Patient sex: M
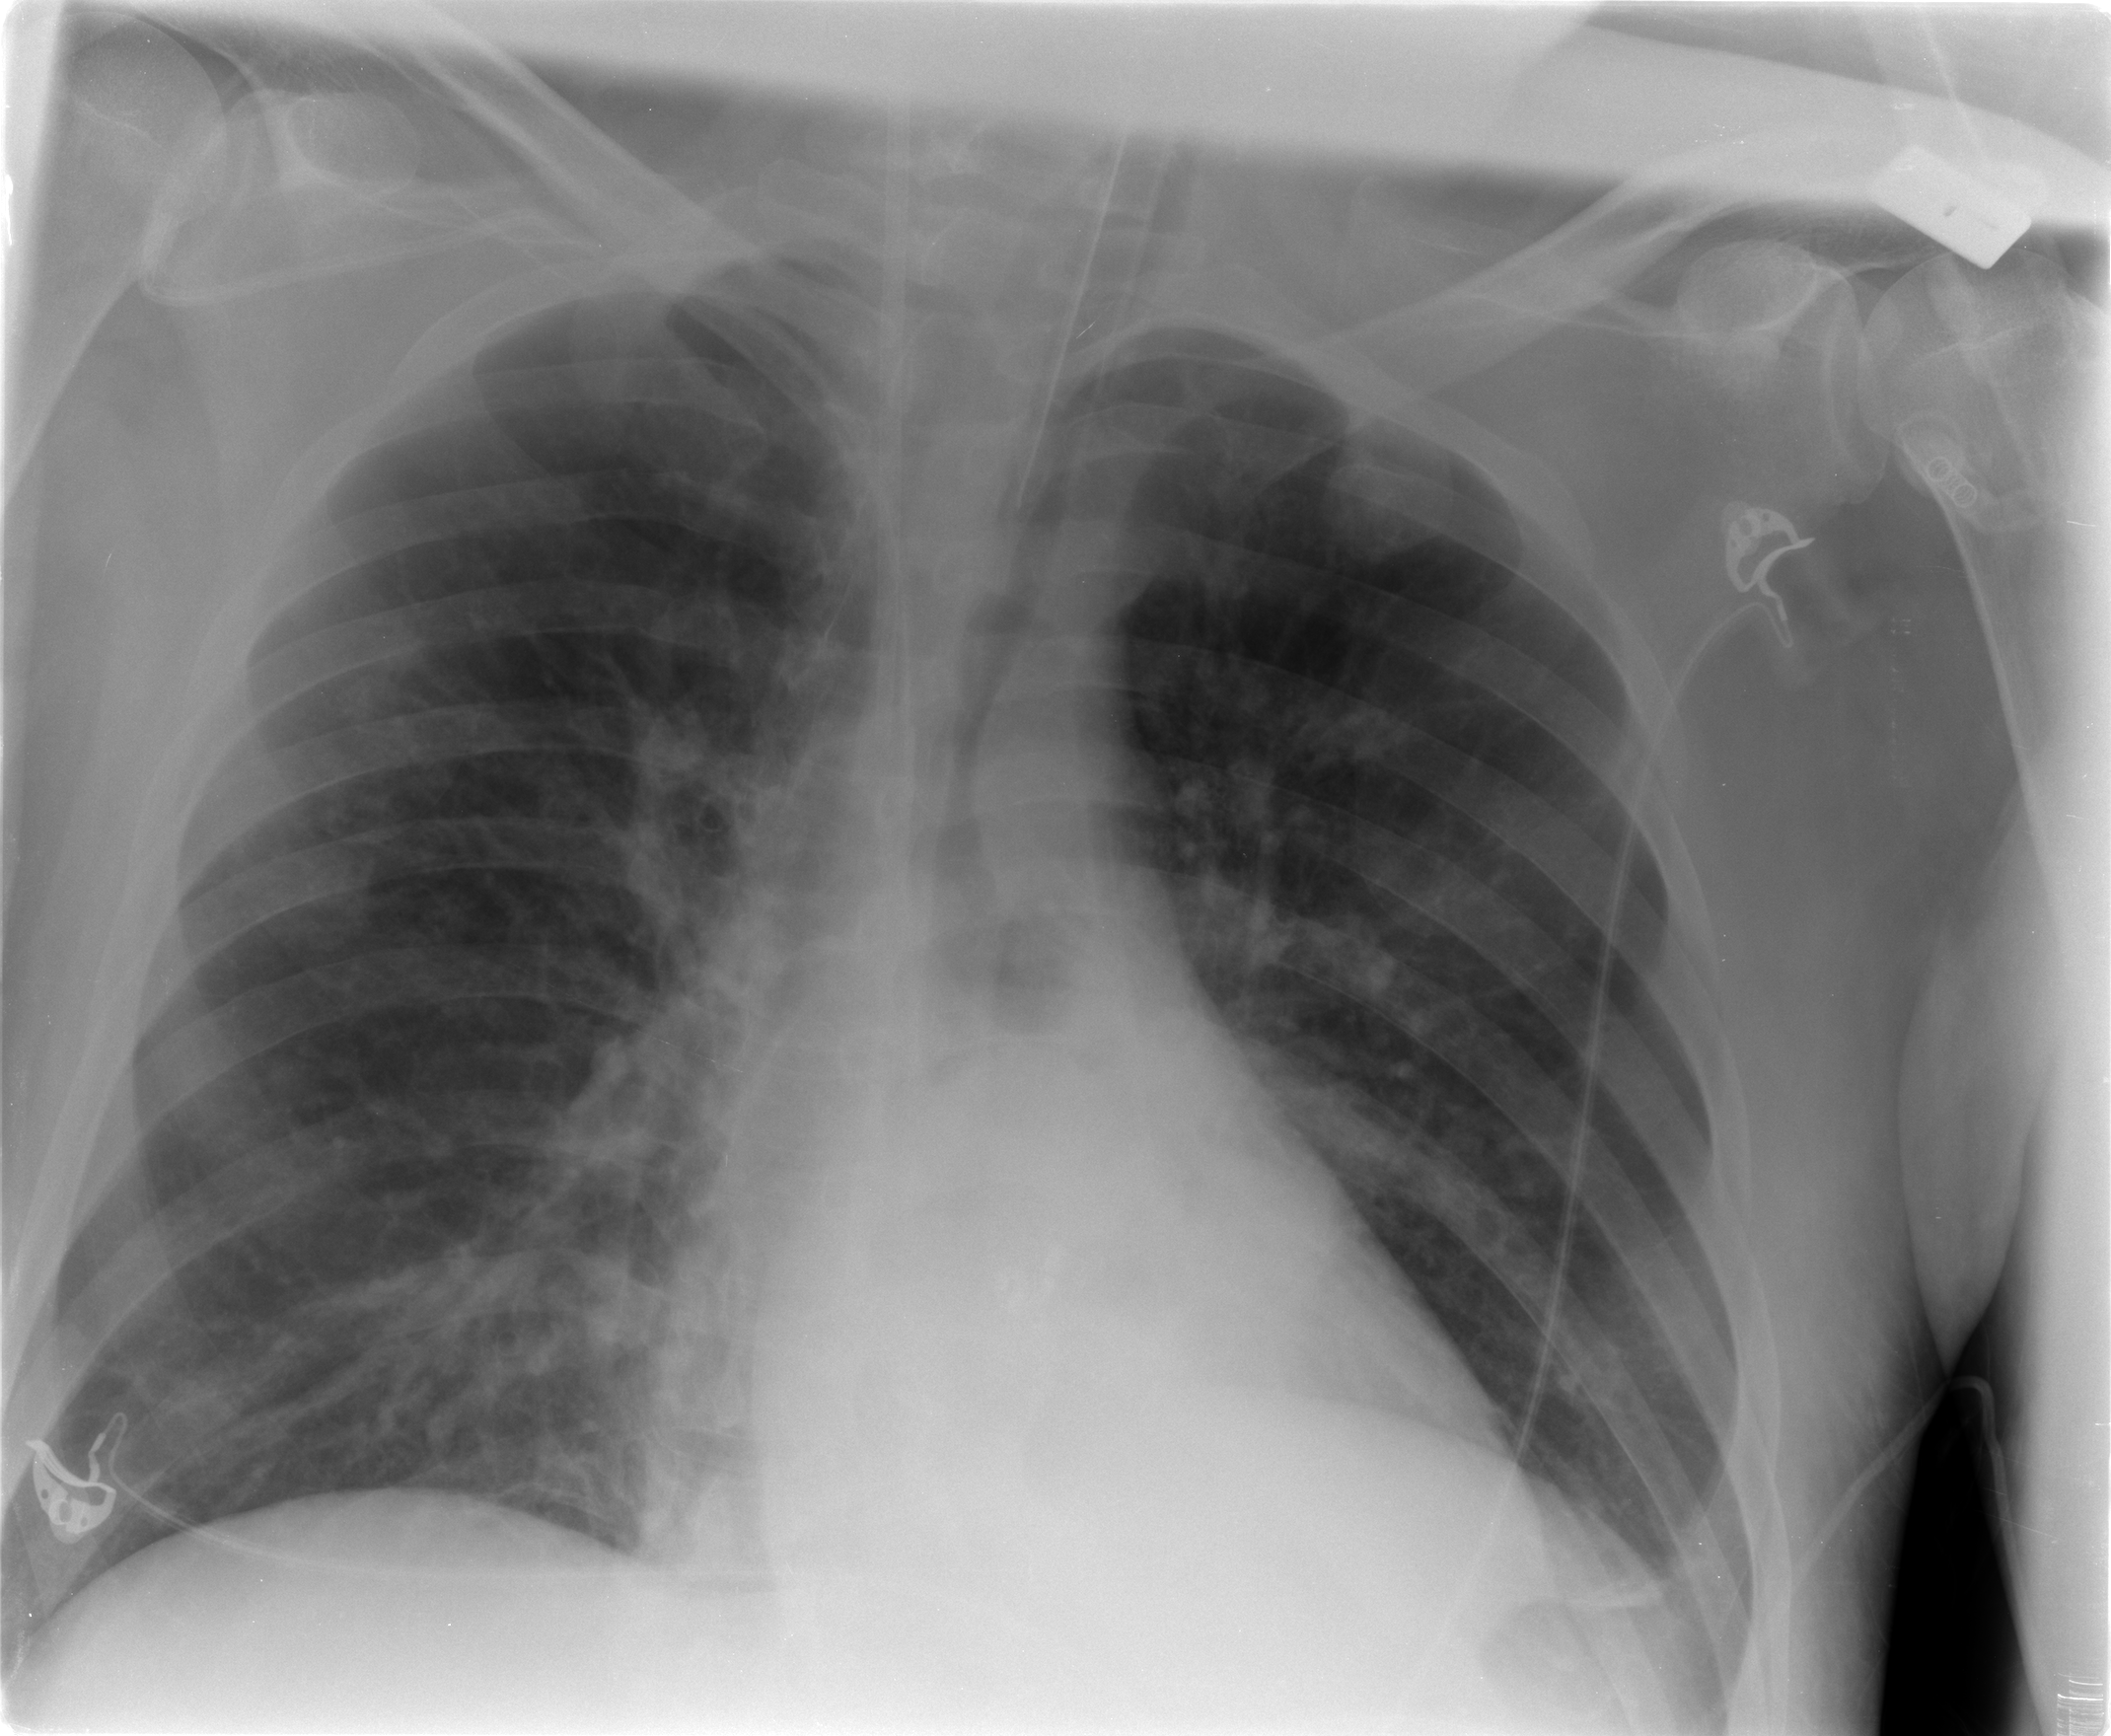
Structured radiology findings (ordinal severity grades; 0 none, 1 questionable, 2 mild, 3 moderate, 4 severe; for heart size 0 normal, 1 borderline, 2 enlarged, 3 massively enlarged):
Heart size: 0
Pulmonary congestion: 0
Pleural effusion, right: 0
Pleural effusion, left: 0
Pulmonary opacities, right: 1
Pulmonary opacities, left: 0
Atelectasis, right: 2
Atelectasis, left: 1